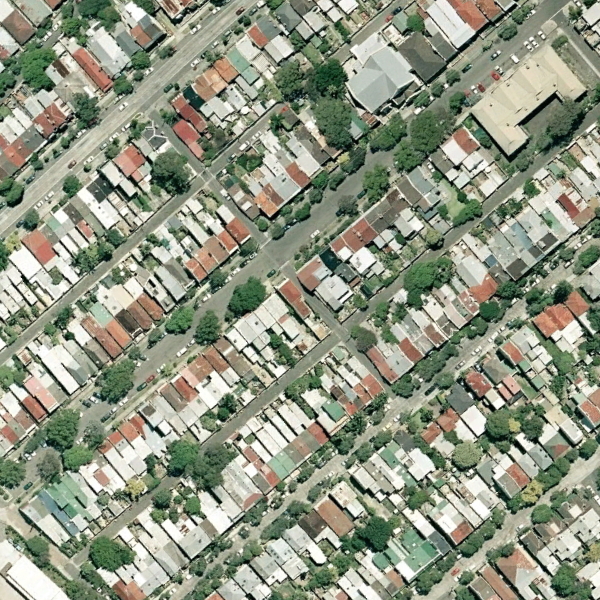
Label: DenseResidential